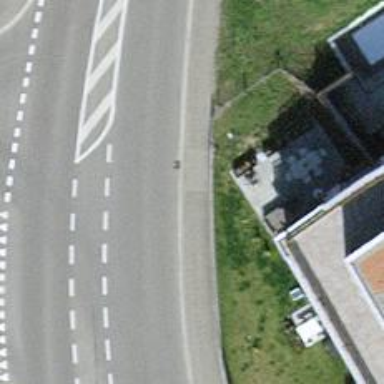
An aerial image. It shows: Asphalt sidewalk along the footway.